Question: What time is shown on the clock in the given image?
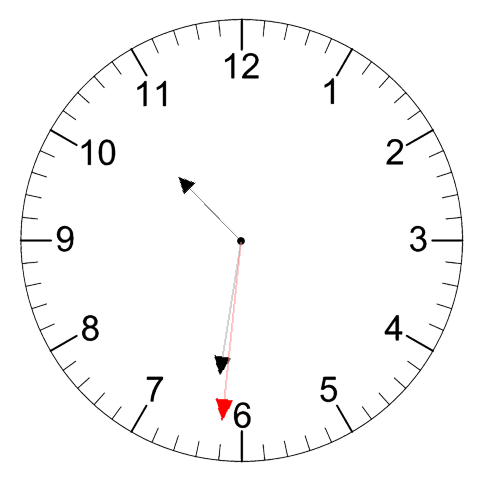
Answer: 10:31:31